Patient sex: M
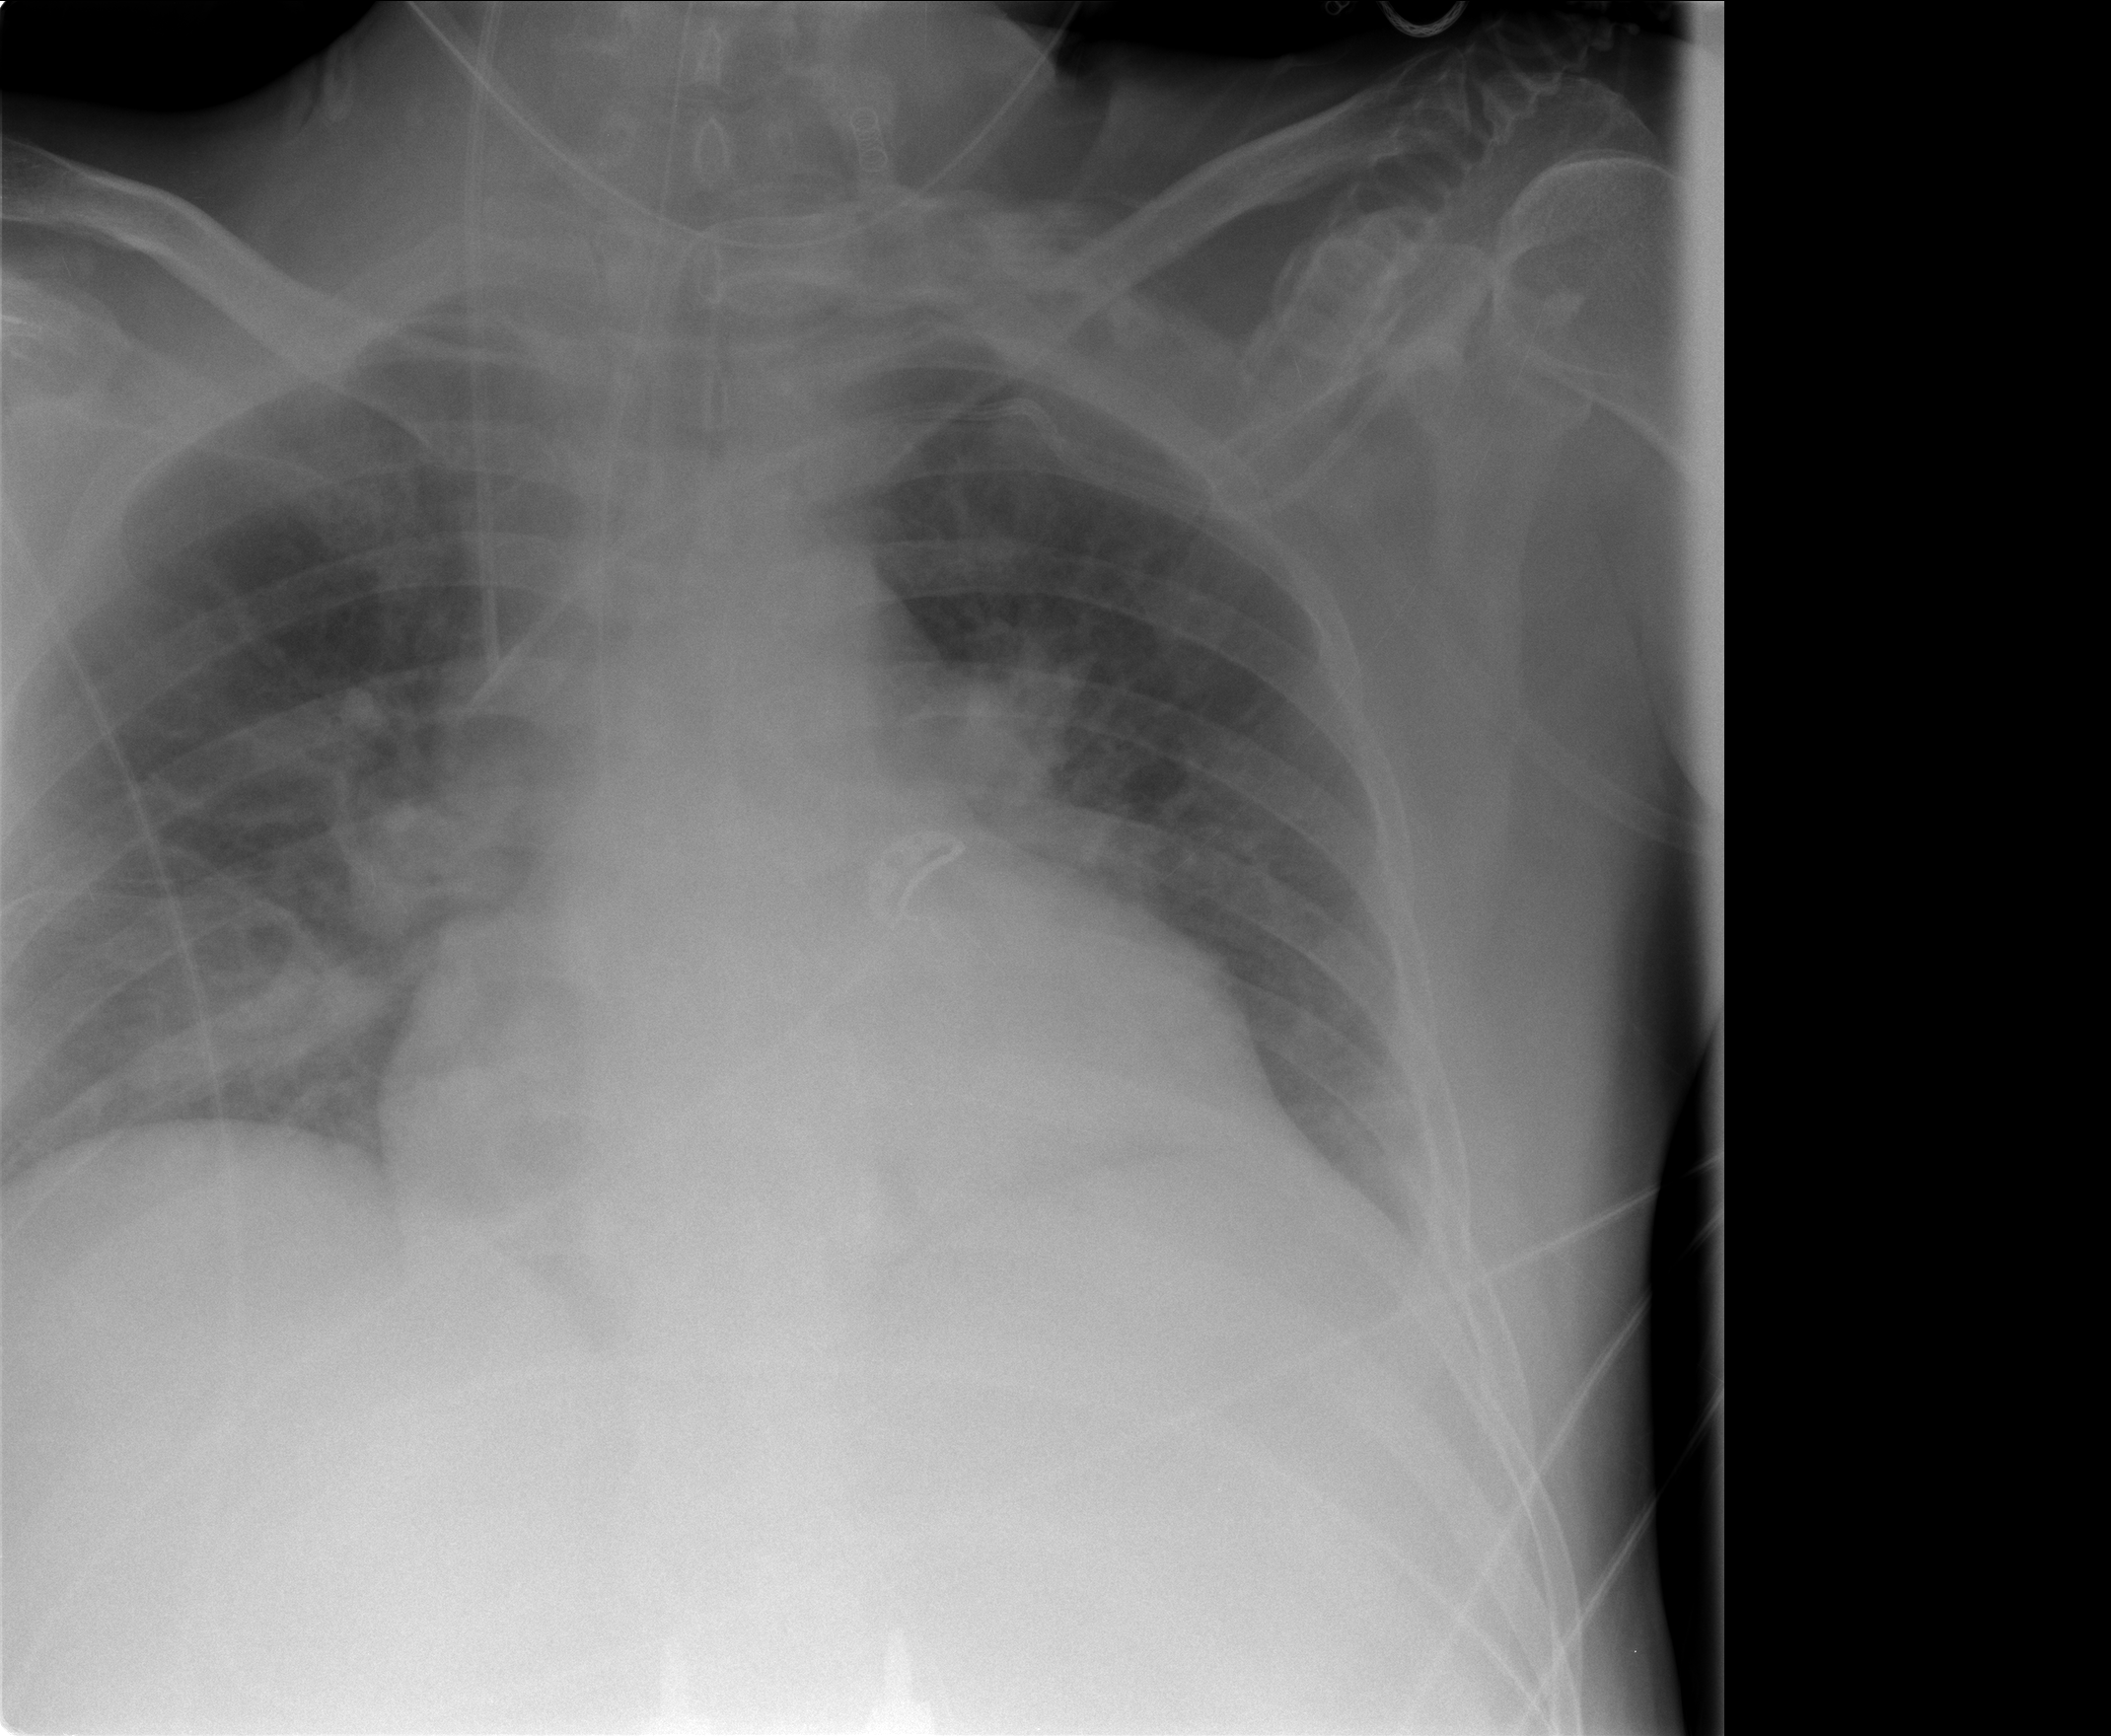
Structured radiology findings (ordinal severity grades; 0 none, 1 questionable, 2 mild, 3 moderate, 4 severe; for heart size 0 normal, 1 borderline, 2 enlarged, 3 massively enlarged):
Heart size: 2
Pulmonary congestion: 1
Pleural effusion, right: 0
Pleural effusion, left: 0
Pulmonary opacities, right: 0
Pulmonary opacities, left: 0
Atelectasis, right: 0
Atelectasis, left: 2